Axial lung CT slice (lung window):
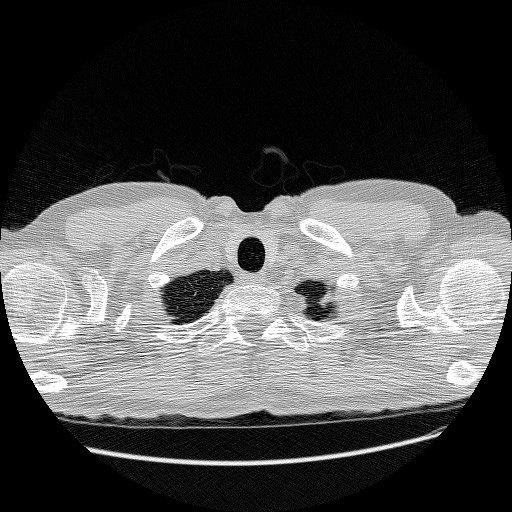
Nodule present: no